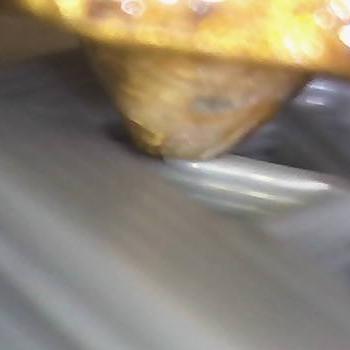
Flow rate: 112%